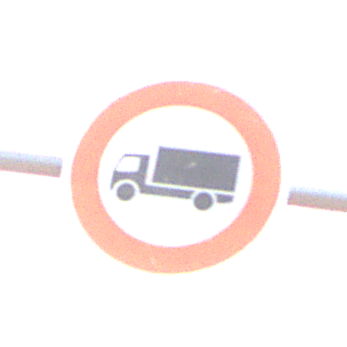
Verkehrszeichen: VerbotFuerKraftfahrzeugeUeberDreiKommaFuenfTonnen
Umgebung: Outdoor, Nature
Tageszeit: SunriseSunset
Wetter: PartlyCloudy
Licht: Natural
Jahreszeit: NotSpecified
Kontrast: LowContrast